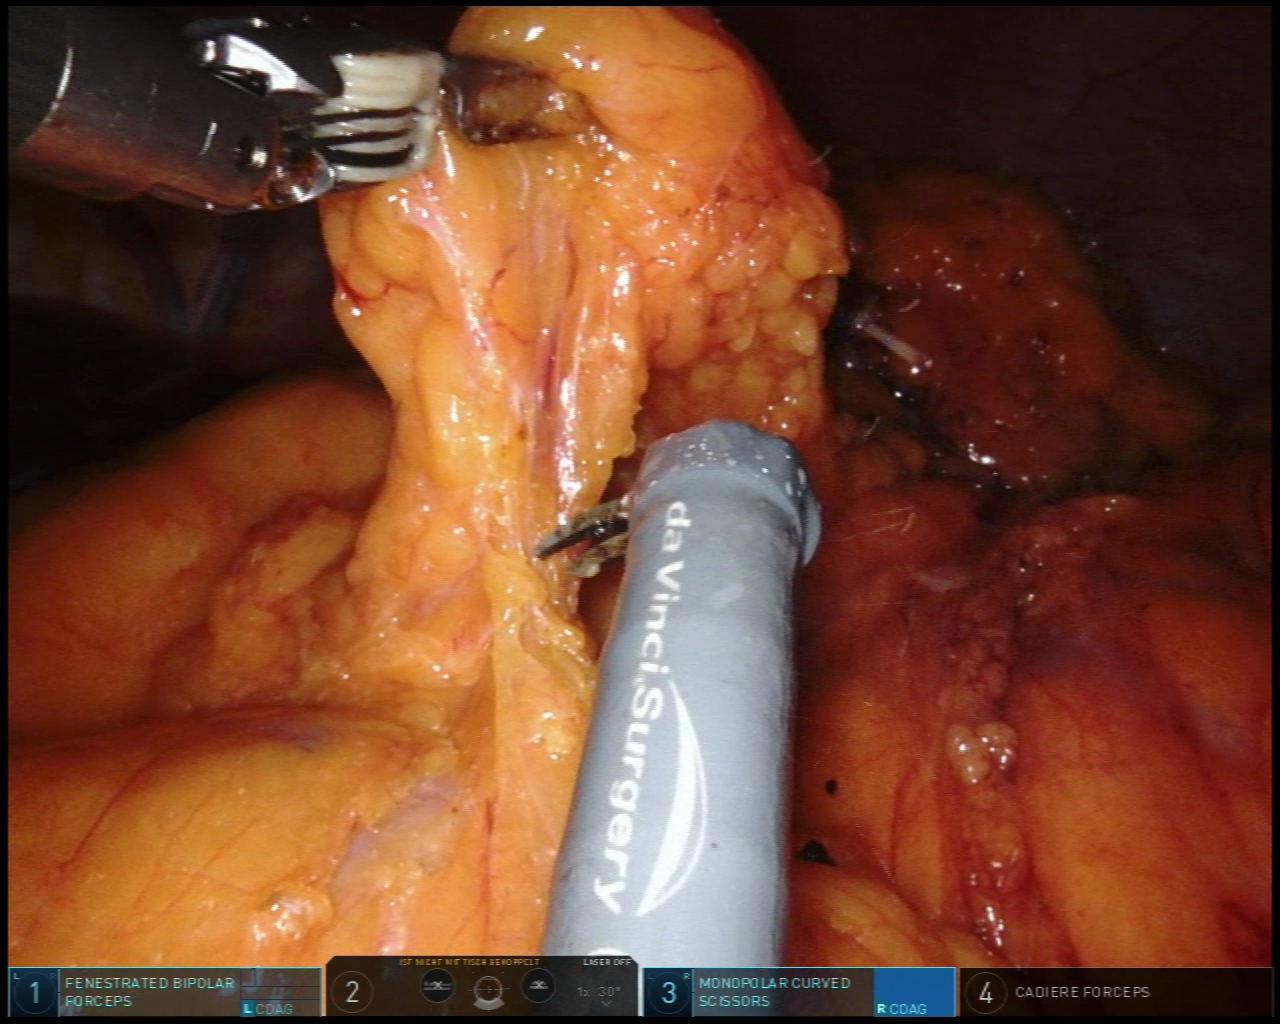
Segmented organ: liver
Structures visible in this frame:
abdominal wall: yes
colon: yes
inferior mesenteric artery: no
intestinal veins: no
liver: yes
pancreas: no
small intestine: no
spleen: no
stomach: no
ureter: no
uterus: no
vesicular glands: no